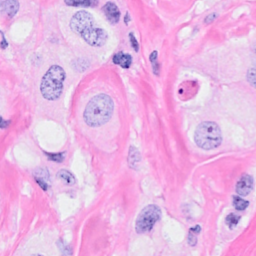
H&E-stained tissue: Breast